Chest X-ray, AP view. Patient: 31 years old, sex M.
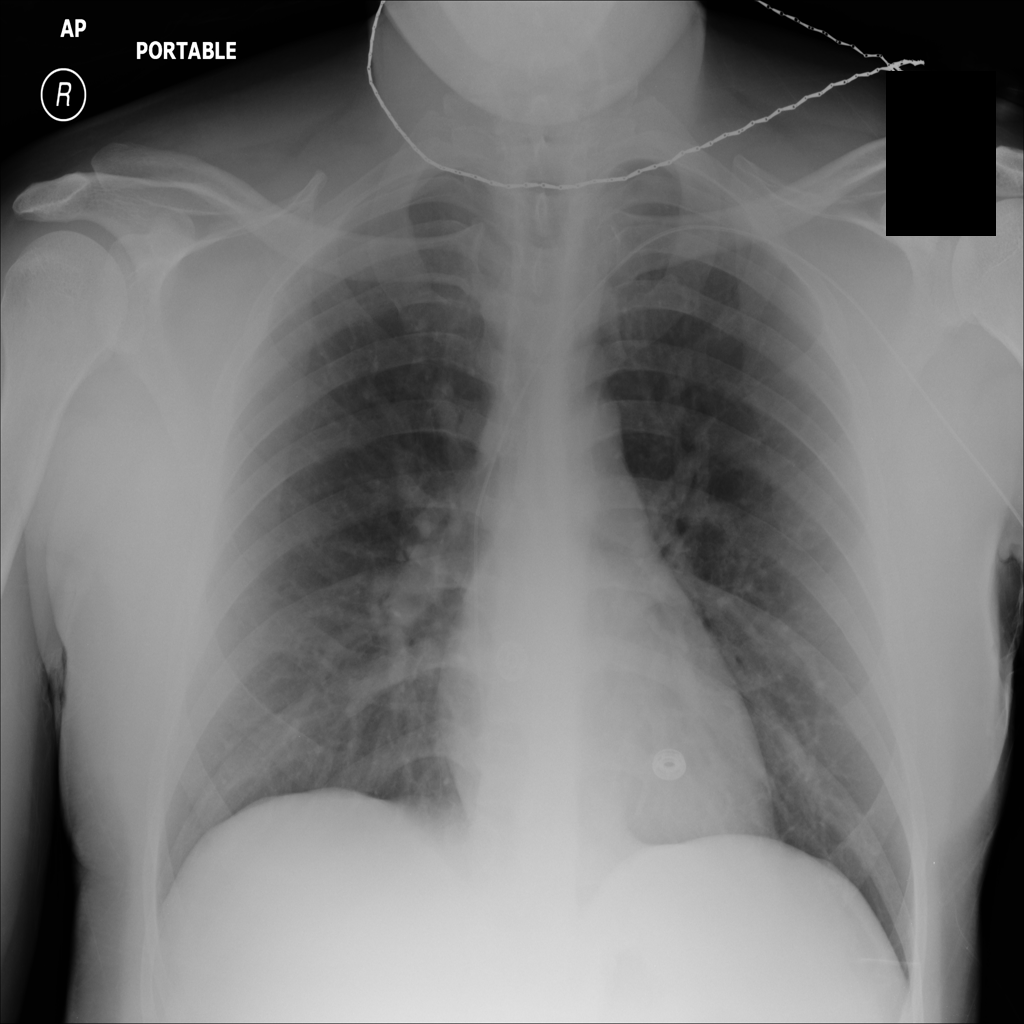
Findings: No Finding